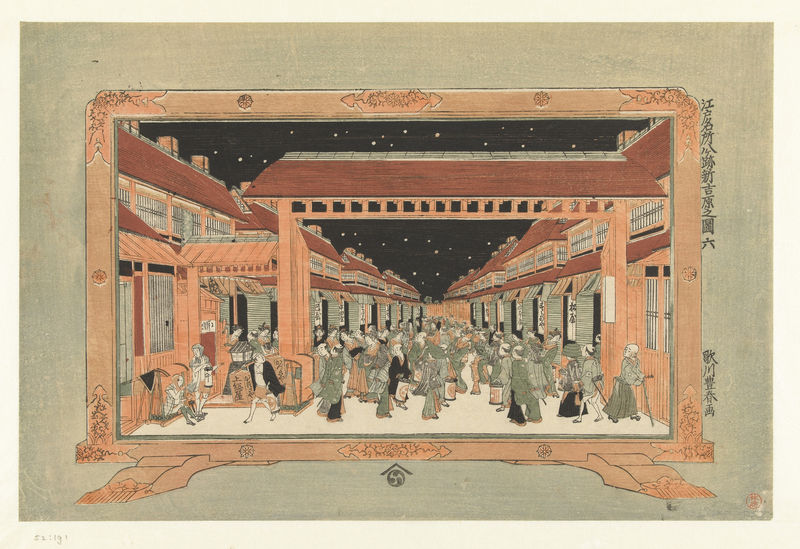
Titel: Gezicht op het Nieuwe Yoshiwara
Künstler: Utagawa Toyoharu
Standort: Amsterdam
Institution: Rijksmuseum
Schlagwörter: crowd, people, red, white, window, black, dress, gray, green, windows, japanese, picture, pink, wooden, sky, building, house, orange, night, drawing, letters, door, city, square, buildings, pants, lines, poeple, chinese, asian, ochre, hotel, japan, china, stick, symbol, star, potrait, stars, middle ages, ocre, dynasty, chinese art, japanese art, tokyo, styrs